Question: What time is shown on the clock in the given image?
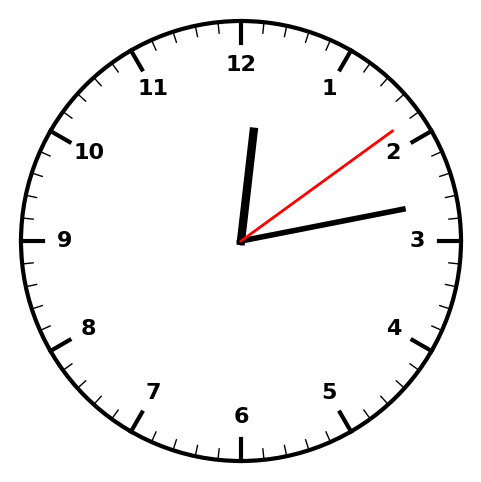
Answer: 12:13:09